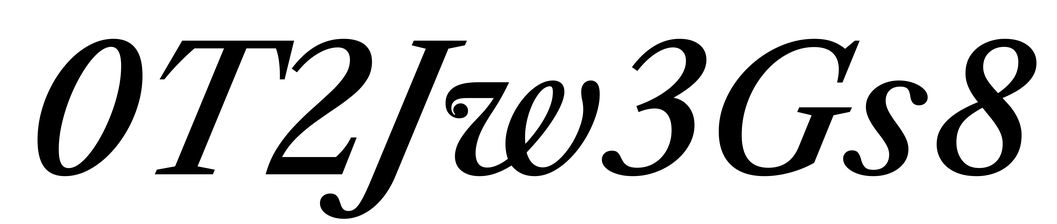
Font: LibreCaslonText-Italic_Medium_Italic